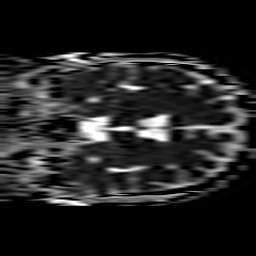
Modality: ADC
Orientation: coronal
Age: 49
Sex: male
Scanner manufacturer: philips
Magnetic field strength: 3 T
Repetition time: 3.33 s
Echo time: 0.076 s